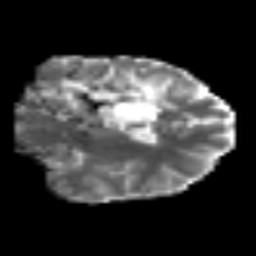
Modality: MD
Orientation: coronal
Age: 31
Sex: female
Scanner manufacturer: siemens
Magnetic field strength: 3 T
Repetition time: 6.1 s
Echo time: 0.101 s